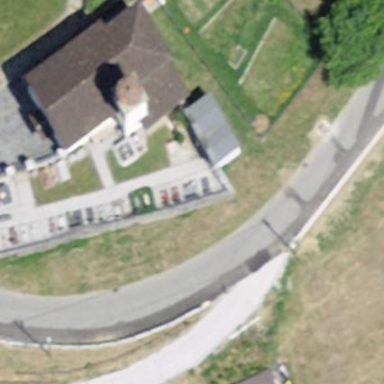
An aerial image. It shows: Church which is place of worship.